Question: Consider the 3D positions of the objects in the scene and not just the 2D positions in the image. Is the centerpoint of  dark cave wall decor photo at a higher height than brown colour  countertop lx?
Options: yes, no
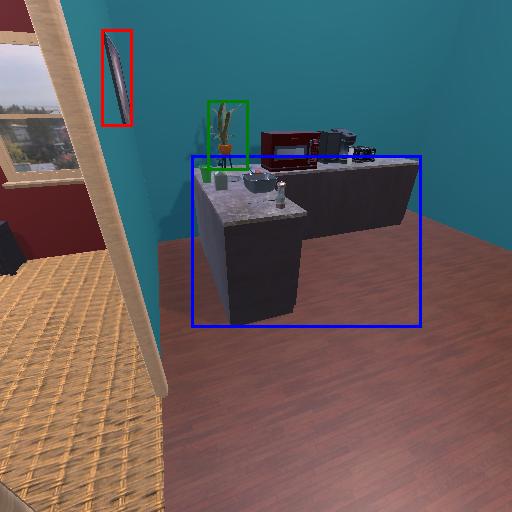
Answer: yes